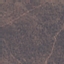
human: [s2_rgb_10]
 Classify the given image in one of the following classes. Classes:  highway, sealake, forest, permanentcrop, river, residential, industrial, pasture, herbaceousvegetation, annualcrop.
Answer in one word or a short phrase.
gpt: HerbaceousVegetation